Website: crate-barrel
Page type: stored-credit-cards
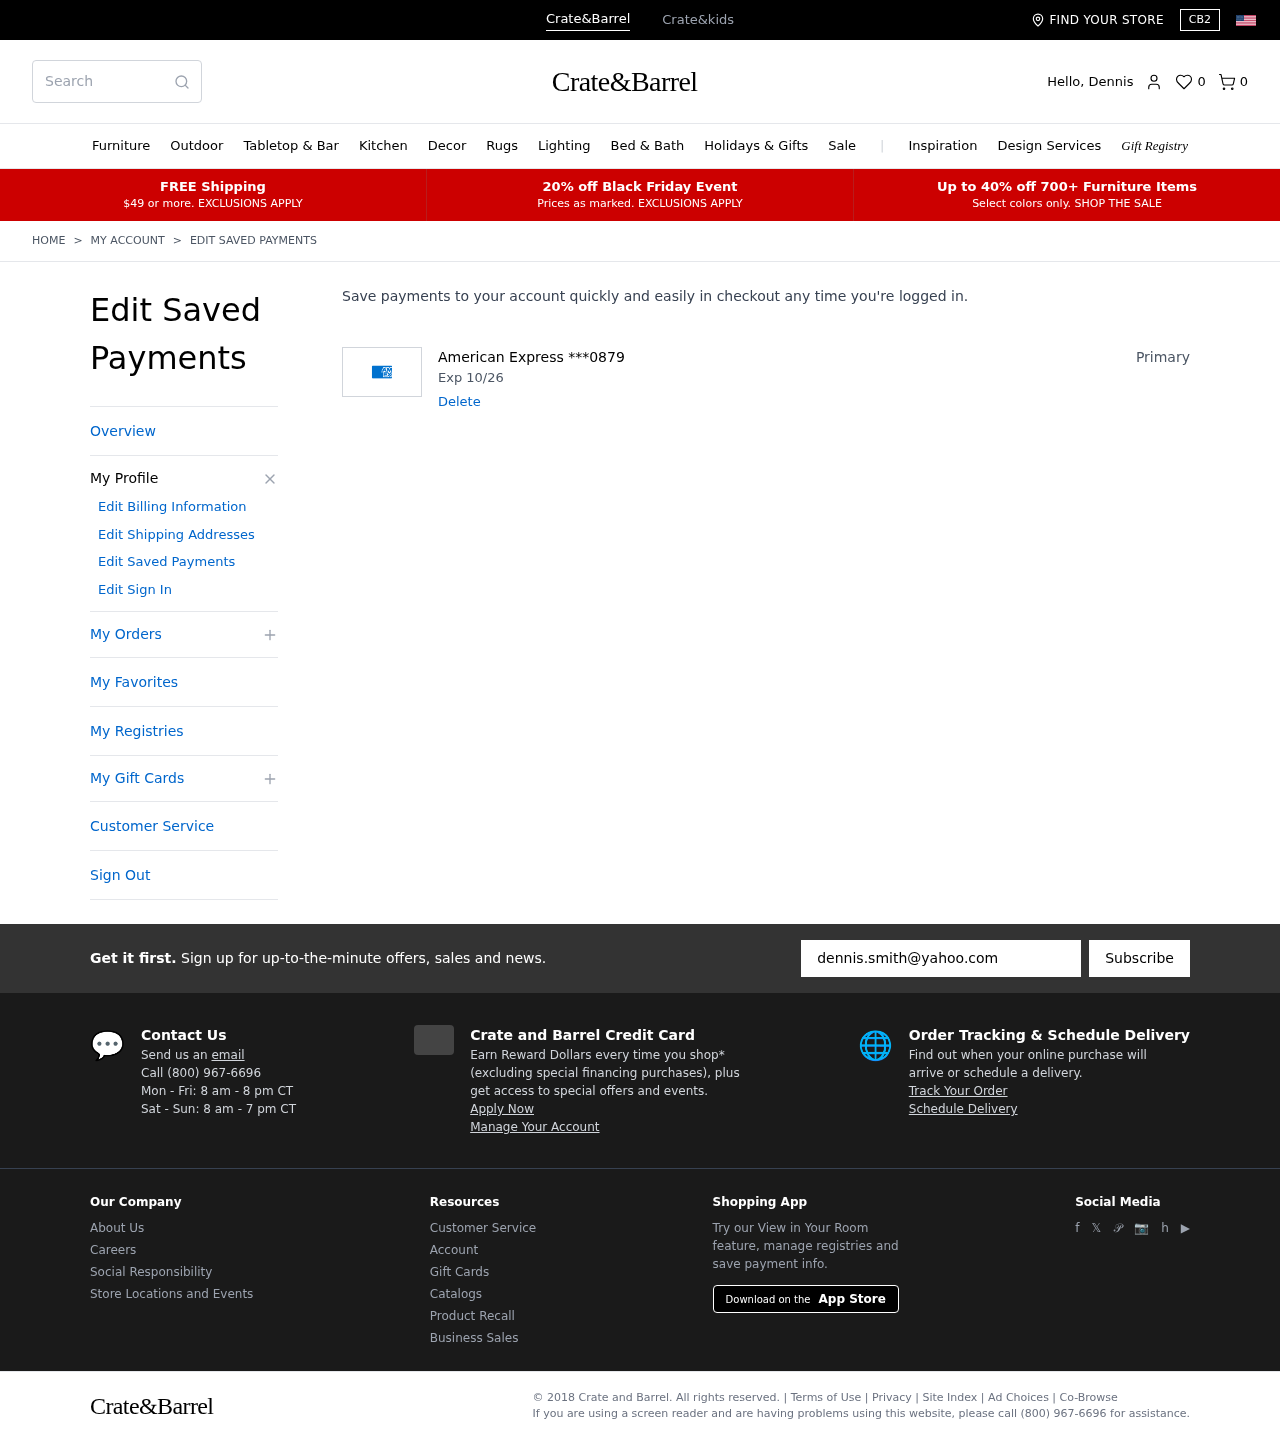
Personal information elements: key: PII_CARD_EXPIRY
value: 10/26
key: PII_CARD_LAST4
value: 0879
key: PII_CARD_TYPE
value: American Express
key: PII_FIRSTNAME
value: Dennis
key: PII_EMAIL
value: dennis.smith@yahoo.com
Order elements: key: ORDER_NUM_ITEMS
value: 0
Search elements: key: HEADER_SEARCH
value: Search
Other elements: key: FAVORITES_COUNT
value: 0